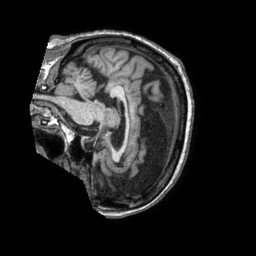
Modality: T1w
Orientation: sagittal
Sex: female
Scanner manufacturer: philips
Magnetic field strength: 1.5 T
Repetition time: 0.007134 s
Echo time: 0.003223 s